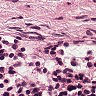
Metastatic tissue present: no